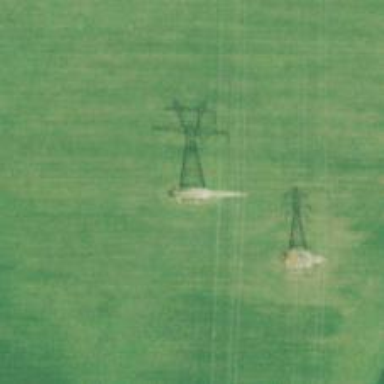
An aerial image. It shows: Lattice structure tower.